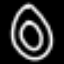
Label: donut